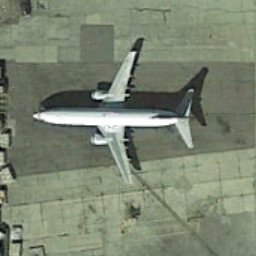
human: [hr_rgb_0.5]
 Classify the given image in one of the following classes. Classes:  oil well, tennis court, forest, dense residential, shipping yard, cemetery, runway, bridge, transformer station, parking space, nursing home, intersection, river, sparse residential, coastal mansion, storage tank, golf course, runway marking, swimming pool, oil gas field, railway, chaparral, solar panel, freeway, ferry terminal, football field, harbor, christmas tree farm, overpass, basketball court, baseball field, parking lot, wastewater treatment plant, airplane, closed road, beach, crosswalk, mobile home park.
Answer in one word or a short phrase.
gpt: airplane